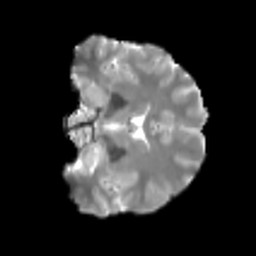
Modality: T2w
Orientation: coronal
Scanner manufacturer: siemens
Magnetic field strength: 3 T
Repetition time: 4 s
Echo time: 0.0594 s